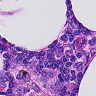
Metastatic tissue present: no